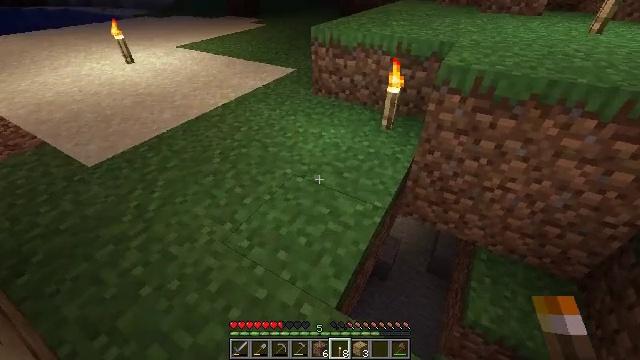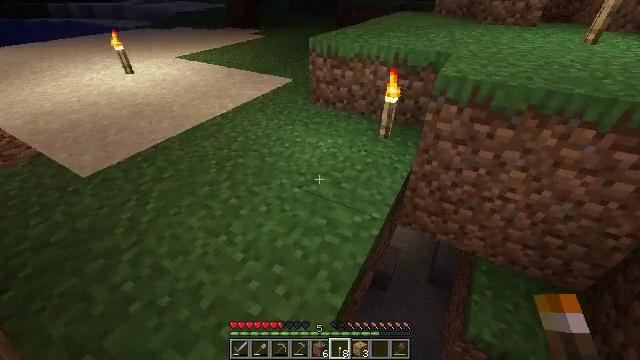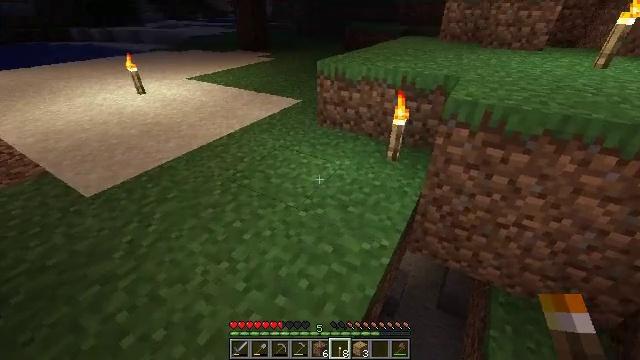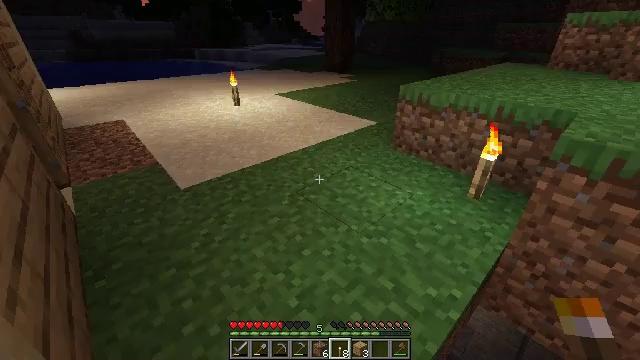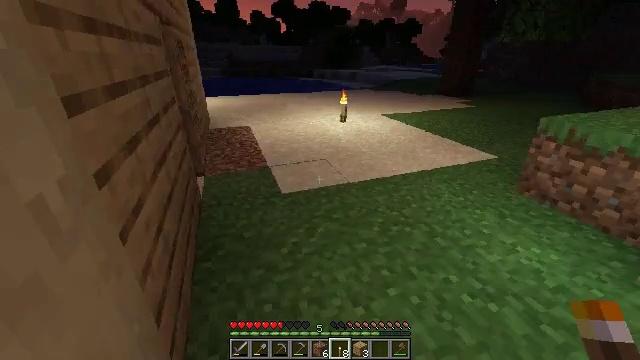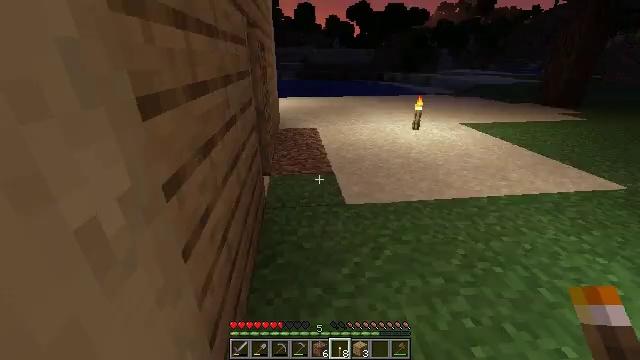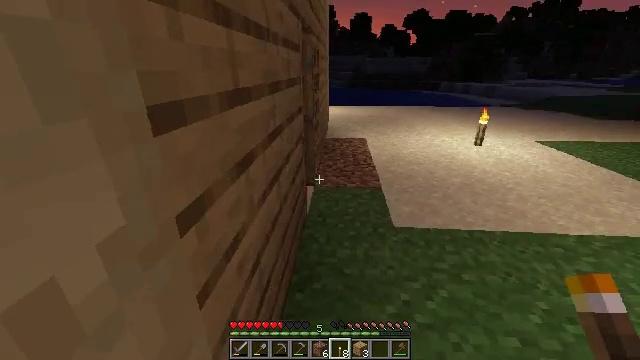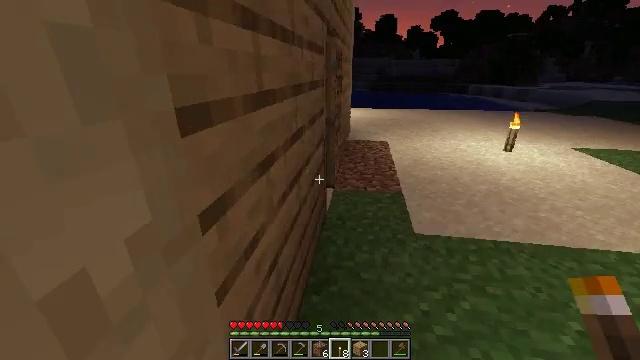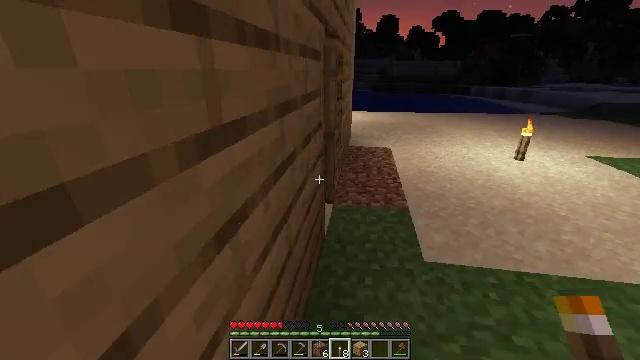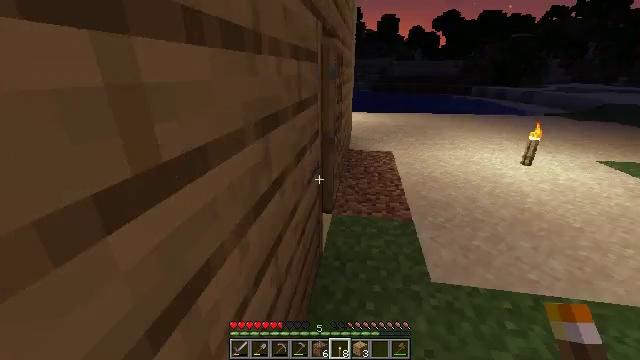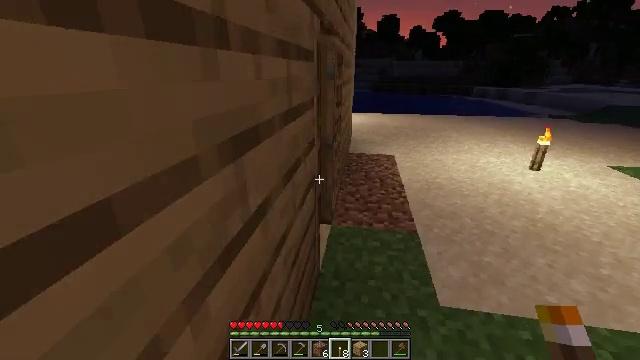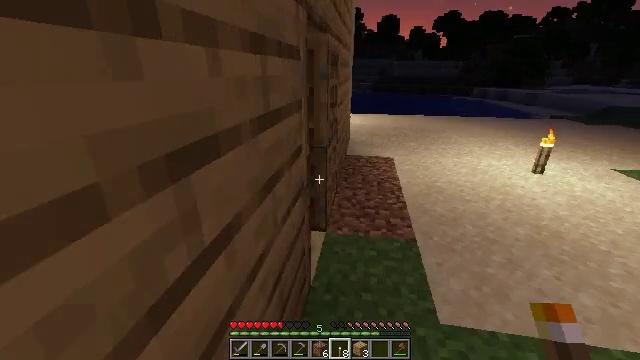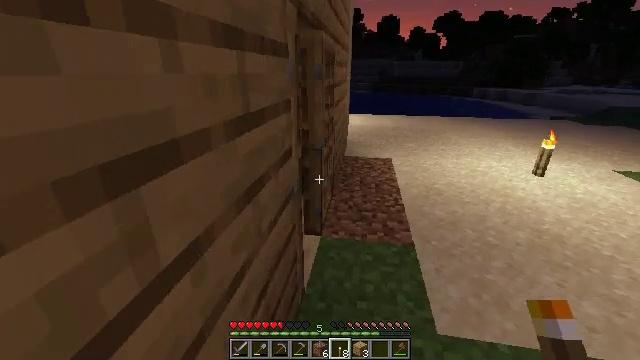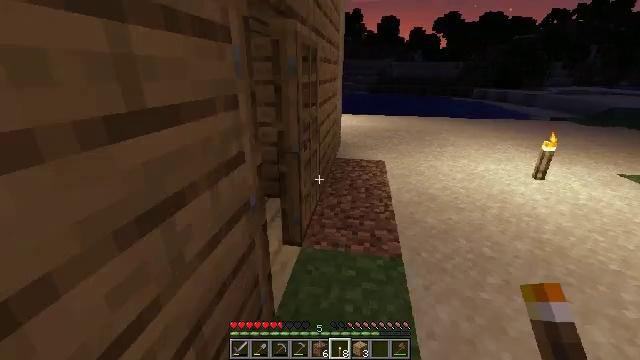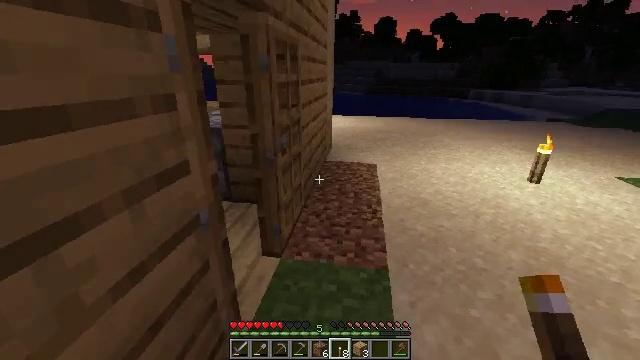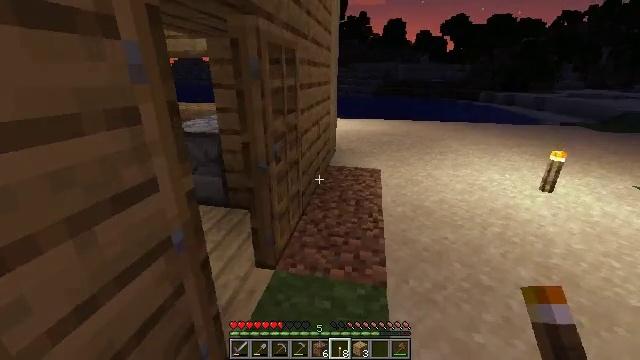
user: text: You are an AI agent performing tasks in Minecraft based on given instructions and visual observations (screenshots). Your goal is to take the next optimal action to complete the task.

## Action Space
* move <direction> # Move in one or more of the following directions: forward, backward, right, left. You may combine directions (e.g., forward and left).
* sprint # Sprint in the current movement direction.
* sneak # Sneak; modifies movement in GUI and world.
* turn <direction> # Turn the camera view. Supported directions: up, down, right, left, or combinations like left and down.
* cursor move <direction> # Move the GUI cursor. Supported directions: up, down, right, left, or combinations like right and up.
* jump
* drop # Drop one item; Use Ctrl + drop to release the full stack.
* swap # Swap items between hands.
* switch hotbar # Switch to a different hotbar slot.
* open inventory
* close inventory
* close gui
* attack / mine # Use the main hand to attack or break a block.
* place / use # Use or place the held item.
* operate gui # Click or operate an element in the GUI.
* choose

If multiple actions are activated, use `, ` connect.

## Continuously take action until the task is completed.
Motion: motion action
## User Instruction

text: Mine a chest to move it.
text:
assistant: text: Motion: move forward and move left, turn up
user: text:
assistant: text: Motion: move forward and move left, turn left and up
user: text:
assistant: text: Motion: move forward and move left, turn left and up
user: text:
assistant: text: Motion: move forward and move left, turn left and up
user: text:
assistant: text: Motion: move forward, turn left
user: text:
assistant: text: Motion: move forward, turn left and up
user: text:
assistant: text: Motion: move forward, turn left
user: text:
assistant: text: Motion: move forward
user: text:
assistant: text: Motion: move forward
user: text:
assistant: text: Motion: move forward
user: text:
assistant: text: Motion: move forward and move right
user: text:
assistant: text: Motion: move forward and move right
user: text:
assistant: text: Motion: move forward and move right
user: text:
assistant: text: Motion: move forward and move right
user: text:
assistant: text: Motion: move forward and move right, turn left
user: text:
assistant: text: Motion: move forward and move right, turn left and up
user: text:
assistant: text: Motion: move forward and move right, turn left and up
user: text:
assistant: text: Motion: move forward and move right, turn left
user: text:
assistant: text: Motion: move forward and move right, turn left
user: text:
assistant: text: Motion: move forward and move right, turn left and down
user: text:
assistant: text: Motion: move forward and move right, turn left
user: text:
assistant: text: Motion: move forward, turn left
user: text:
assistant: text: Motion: move forward, turn left
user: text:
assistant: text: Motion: move forward, turn left
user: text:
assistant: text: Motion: move forward, turn left and up
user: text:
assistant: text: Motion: move forward, turn left
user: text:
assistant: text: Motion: move forward
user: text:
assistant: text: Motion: move forward
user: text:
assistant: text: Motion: move forward and move right
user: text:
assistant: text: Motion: move forward and move right, turn left